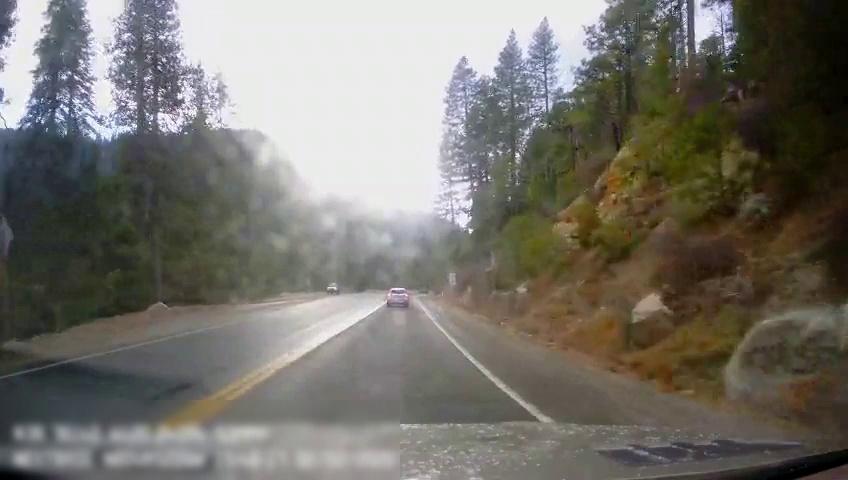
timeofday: Day
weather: Sunny
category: Drivable Space
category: Vehicles | SUV
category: Vehicles | Truck
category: Lanes | Alternate Lane
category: Lanes | Current Lane
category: Lanes | Opposite Lane
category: Lanes | Opposite Lane
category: Traffic | Signs